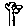
Label: flower